Question: First, I'm sorry if my English isn't that good...
I have 4 arrays (the first 2 are for series #1), and I want to bind them to my chart:
'''
double[] yValues1 = { 65.62, 75.54, 60.45, 55.73, 70.42, 200 };
string[] xValues1 = { "France", "Canada", "UK", "USA", "Italy", "India" };
chart.Series["Series1"].Points.DataBindXY(xValues1, yValues1);
double[] yValues2 = { 65.62, 75.54, 60.45, 55.73, 200, 70.42 };
string[] xValues2 = { "France", "Canada", "UK", "USA", "India", "Italy"};
chart.Series["Series2"].Points.DataBindXY(xValues2, yValues2);
'''
and the result is (Observe: the values and the order of Italy and India):

As you can see, India supposed to be with 200 in both series, but the 200 of the second series referred to Italy (that is fifth in the first series), as if it goes according the first series. In brief, I want the two series to be shown regardless the order of the xValues, but according to their strings values.
And by the way, How can I to limit the number of columns and that even though I binded the chart with array with bigger length then that limit?
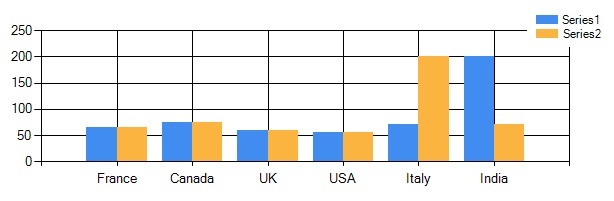
Answer: To accomplish this add a call to AlignDataPointsByAxisLabel:
'''
Chart.AlignDataPointsByAxisLabel();
'''
This will align all data points with the same axis label, regardless of what order they are bound.